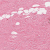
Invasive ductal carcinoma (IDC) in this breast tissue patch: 0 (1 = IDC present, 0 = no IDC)